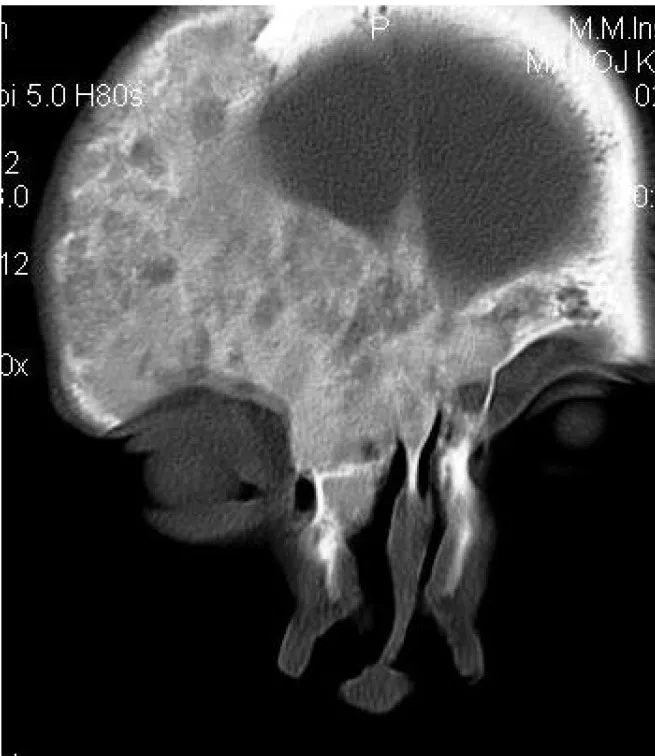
Coronal CT section revealing the lesion crossing the midline in frontal region with involvement of Crista Gali.
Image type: radiology (ct)